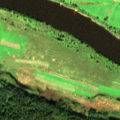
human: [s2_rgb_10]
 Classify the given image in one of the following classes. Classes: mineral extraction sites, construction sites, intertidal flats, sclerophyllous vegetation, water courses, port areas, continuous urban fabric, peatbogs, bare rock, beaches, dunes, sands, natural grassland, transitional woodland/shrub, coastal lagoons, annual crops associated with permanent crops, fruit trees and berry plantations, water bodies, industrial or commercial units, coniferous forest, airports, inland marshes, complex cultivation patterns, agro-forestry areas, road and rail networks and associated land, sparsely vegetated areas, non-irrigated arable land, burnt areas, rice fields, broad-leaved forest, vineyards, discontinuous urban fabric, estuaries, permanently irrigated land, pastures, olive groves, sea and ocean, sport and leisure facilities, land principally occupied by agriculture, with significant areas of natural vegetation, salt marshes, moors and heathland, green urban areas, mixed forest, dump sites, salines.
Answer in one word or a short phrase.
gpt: pastures, coniferous forest, mixed forest, water courses